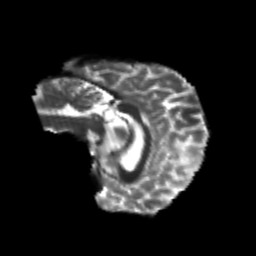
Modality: T2w
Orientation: sagittal
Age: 21
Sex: female
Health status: healthy
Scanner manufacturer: philips
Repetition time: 7.39 s
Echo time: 0.08599 s